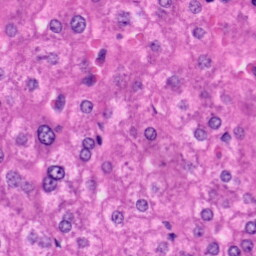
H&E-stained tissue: Liver